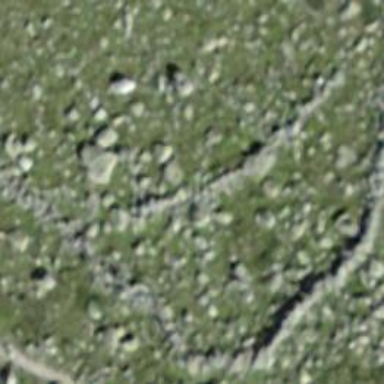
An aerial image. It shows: Dry stone wall barrier.